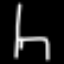
Label: chair